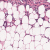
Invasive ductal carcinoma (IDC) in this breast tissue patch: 1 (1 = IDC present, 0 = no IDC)